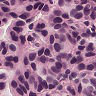
Metastatic tissue present: yes